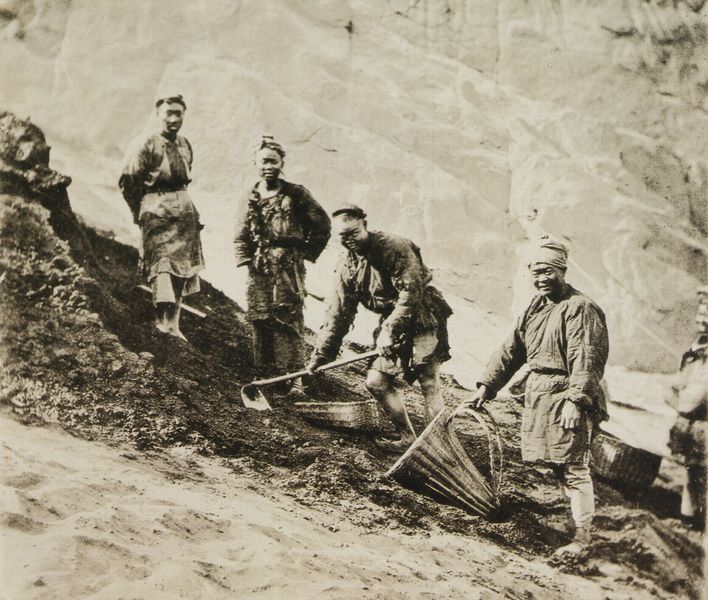
Titel: Kulis schürfen Kohle im Tagebau
Künstler: John Thomson
Standort: Leverkusen
Institution: Sammlung Bernd Lohse
Schlagwörter: berg, felsen, gestein, gruppe, schatten, weiß, frauen, menschen, sand, grau, licht, männer, schwarz, hemd, mütze, wand, arm, stein, erde, feld, stamm, sonne, gewänder, schräg, arbeit, bauern, acker, arbeiten, feldarbeit, hart, hemden, kiepe, körbe, trage, afrika, fels, felswand, gebirge, hang, hitze, monochrom, geröll, sepia, arbeiter, grube, schutt, böschung, korb, bauer, foto, fotografie, photographie, vier, schwarze, hacken, gerät, asien, schwarz weiss, strafe, photo, china, landwirtschaft, schräge, graben, verband, armut, fotographie, landarbeit, pflügen, indien, träger, hacke, schaufel, spaten, kopfverband, tragekorb, peter, abbau, bauarbeiter, geräte, bergbau, mongolei, indigen, vier männer, inder, pakistan, mongolen, asiaten, steilwand, bergwerk, aufname, abraum, kiepen, harke, erdarbeiten, bandagen, gelatine, weissschwarz, abraumhalde, schürfem, staßenau, schürfen, harte arbeit